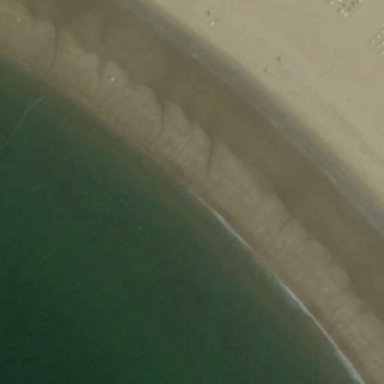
Sea water in the wind set off layers of white spray .